Interaction volume radius: 10 \u00c5
Interaction volume height: 15 \u00c5
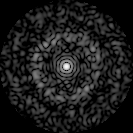
Disorder parameter: 0.8255